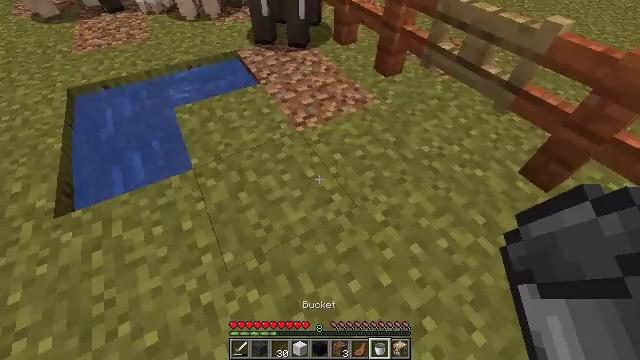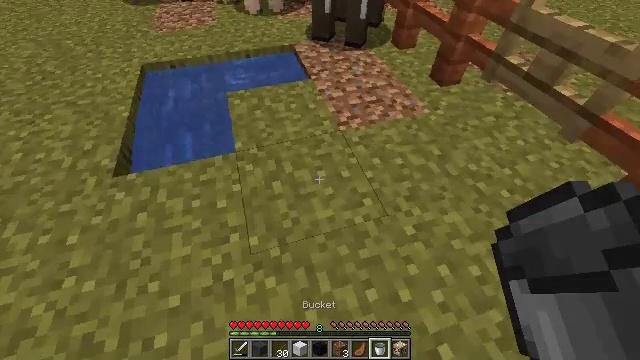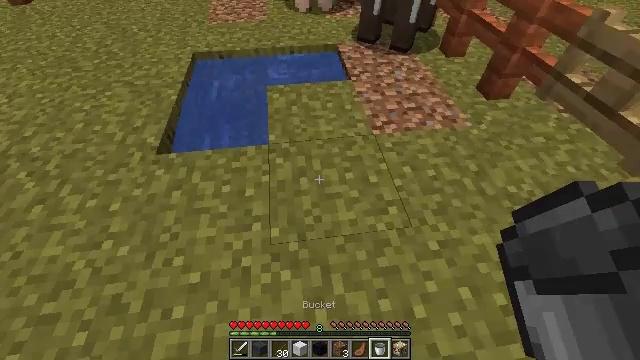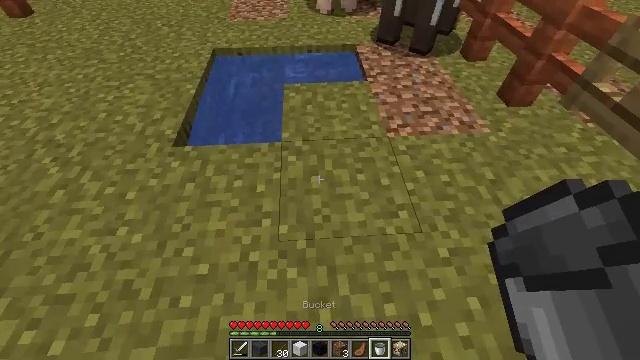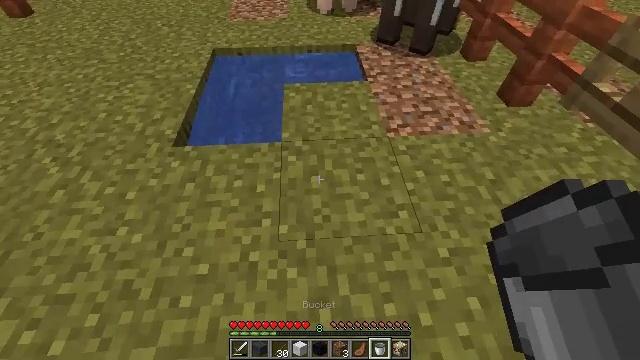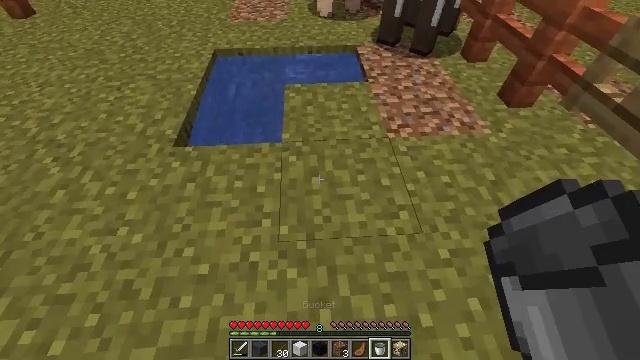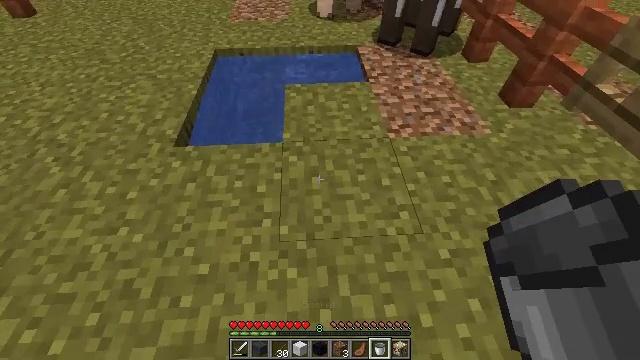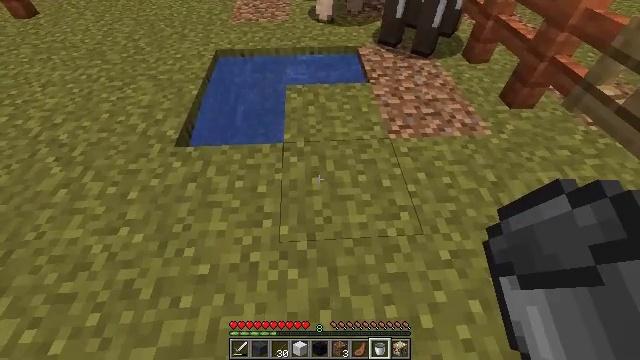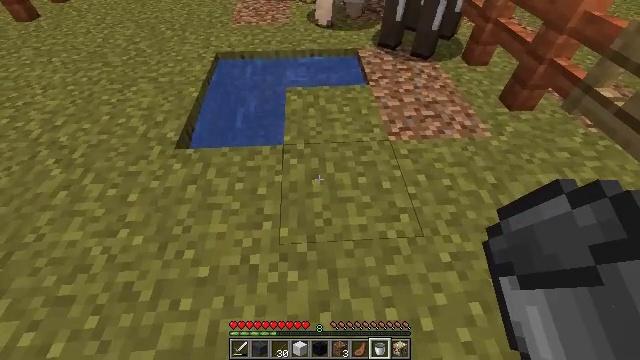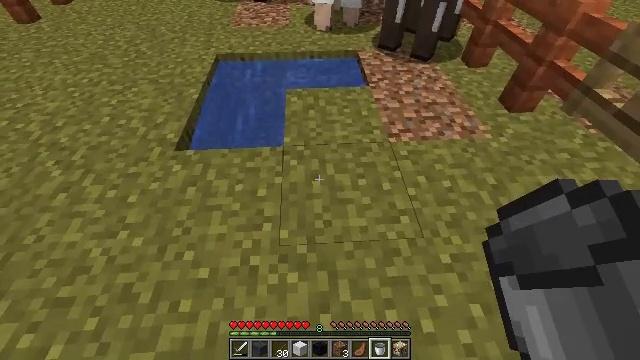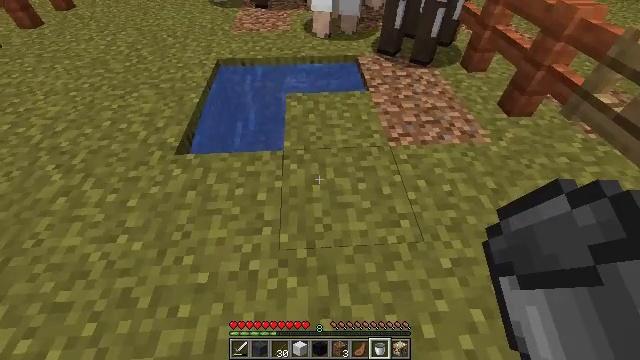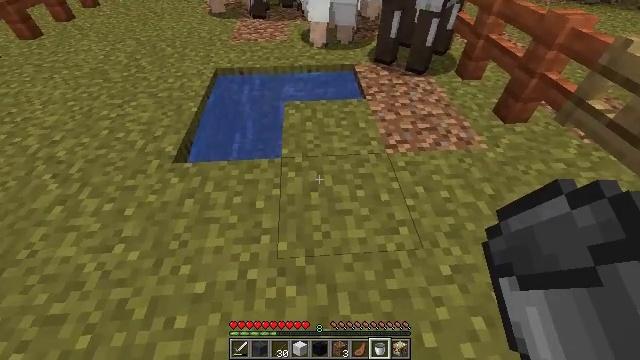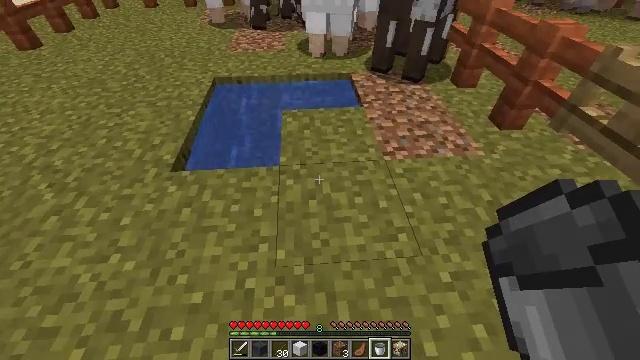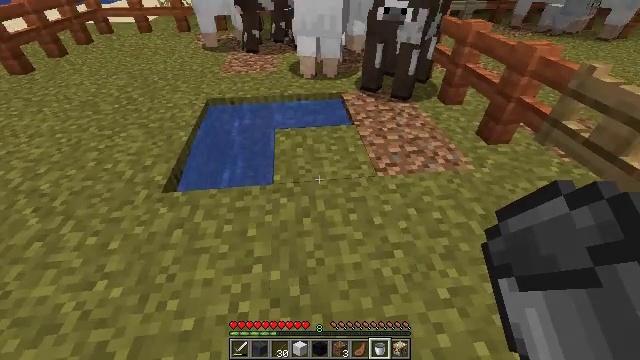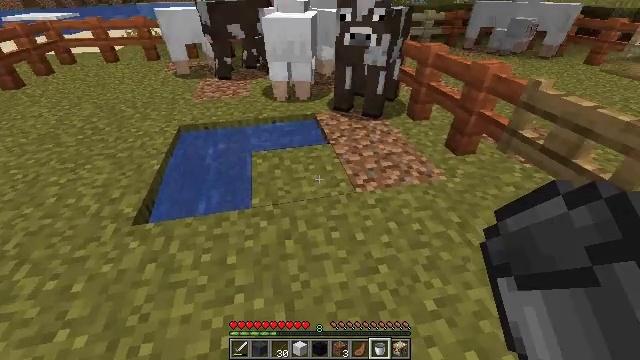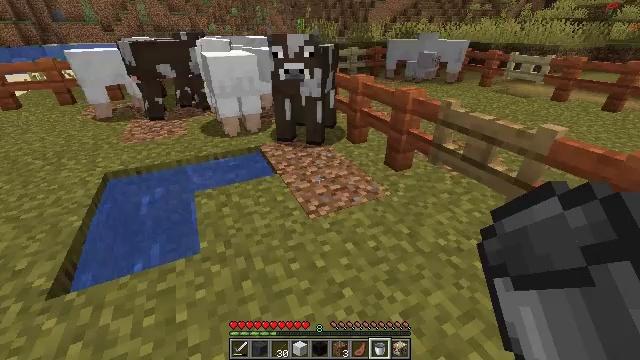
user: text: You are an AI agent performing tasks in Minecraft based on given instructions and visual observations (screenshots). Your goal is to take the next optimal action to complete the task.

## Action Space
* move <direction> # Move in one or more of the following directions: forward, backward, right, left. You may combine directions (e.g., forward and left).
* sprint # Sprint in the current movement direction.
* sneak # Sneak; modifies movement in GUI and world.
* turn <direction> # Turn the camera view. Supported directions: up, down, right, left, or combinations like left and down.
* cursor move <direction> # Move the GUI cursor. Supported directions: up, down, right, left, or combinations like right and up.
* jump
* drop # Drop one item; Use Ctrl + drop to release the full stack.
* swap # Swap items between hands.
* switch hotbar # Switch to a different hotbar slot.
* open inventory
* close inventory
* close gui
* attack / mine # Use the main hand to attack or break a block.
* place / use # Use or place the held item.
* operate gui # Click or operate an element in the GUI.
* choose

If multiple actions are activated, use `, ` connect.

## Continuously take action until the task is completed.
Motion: motion action
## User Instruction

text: Mine grass block from the ground.
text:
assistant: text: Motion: turn left
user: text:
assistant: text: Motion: turn left
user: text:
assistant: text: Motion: turn left
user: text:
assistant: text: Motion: no_op
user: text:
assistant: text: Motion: no_op
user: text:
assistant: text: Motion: no_op
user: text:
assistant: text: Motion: no_op
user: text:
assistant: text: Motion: no_op
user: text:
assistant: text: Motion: no_op
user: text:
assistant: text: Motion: no_op
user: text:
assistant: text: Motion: turn up
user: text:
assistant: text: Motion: turn up
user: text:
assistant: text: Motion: turn right and up
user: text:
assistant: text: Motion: turn right and up
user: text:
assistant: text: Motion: turn right and up
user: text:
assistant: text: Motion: turn right and up
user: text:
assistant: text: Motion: turn right
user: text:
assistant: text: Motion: turn right and down
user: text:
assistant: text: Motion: move forward, turn right and down
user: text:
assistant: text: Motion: move forward, turn right and down
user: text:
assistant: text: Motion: move forward, turn right and down
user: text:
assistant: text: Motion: move forward, turn right and down
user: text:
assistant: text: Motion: move forward, turn right and down
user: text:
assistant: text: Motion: move forward, turn right and down
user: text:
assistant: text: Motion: move forward, turn right and down
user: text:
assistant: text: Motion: move forward, turn right
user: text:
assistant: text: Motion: move forward
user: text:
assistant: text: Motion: move forward, turn right
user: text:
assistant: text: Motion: move forward
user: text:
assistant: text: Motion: move forward